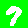
Digit: 7